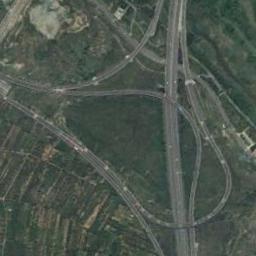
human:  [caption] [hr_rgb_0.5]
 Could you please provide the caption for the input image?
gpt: The overpass is next to the grass .

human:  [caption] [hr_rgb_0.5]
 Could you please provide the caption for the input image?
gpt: There are many trees beside the overpass .

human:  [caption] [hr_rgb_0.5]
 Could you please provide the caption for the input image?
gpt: There are three overpasses built above the other three roads .

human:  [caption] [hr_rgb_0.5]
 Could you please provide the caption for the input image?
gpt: The directional overpass is over the roads on the green space .

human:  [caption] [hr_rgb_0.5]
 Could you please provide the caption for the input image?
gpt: There are green meadows around the overpass .